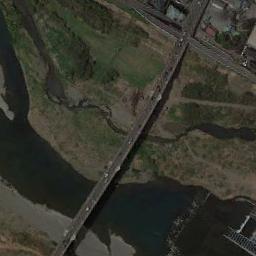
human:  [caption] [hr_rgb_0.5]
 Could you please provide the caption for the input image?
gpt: There is a bridge with some cars over the water and land .

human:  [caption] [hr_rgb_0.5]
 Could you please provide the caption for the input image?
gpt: A bridge connects the land on both sides of the slender river, And the river is lined with long green banks .

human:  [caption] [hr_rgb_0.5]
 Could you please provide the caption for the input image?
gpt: There is an island near the bridge .

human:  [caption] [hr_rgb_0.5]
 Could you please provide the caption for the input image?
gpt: A bridge built on a dark green river and the river island of the river .

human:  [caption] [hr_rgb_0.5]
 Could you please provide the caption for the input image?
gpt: There are many cars on the bridge .